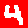
Digit: 4